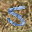
Label: 5